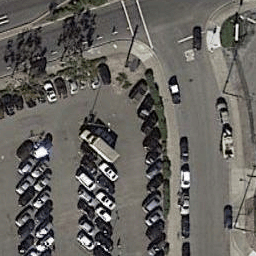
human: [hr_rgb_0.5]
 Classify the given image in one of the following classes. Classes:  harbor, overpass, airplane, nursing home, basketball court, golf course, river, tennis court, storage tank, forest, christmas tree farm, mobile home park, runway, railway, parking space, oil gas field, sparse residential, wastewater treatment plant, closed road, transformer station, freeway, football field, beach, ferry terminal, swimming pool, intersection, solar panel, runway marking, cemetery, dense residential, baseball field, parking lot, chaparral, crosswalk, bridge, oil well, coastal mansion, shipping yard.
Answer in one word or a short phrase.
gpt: parking lot